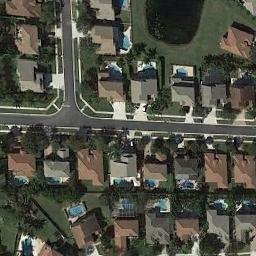
Label: residential